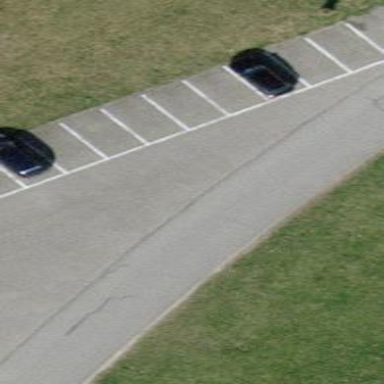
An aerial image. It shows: Parking area with asphalt surface.